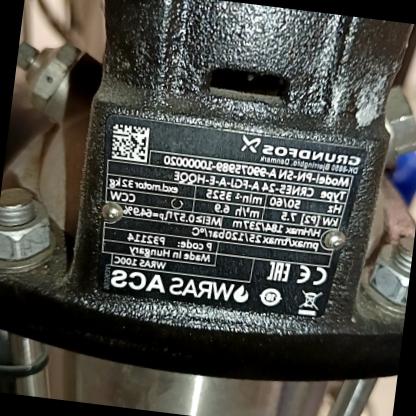
Klasa: tabliczka-znamionowa